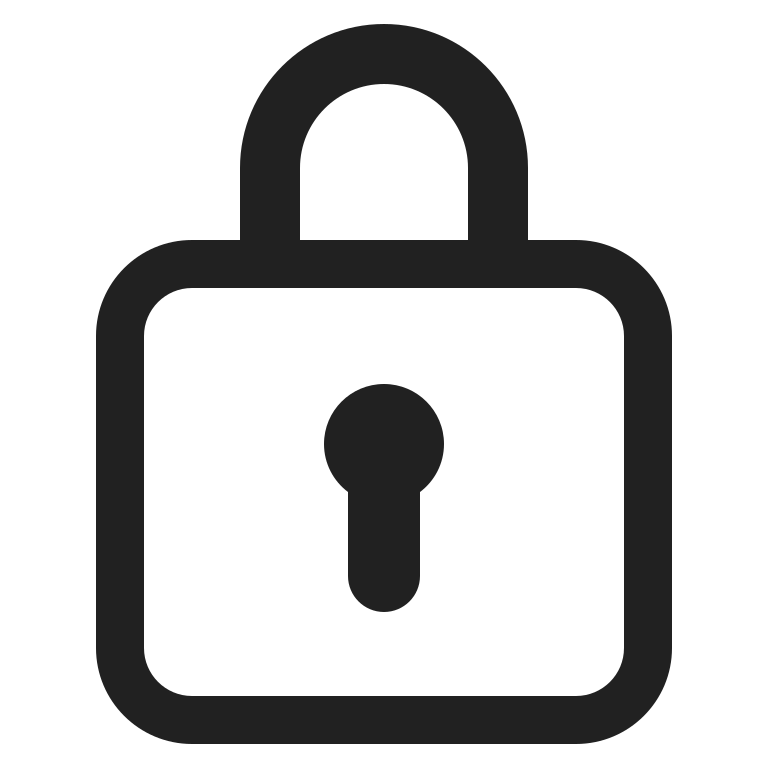
locked high contrast